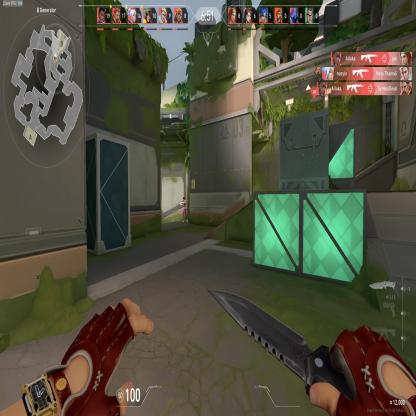
Label: enemy